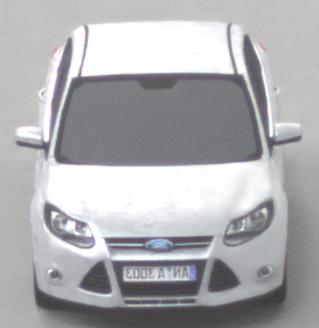
Make: Ford
Model: Focus 1.6 Ti-VCT
Detailed model: Focus (III)
Model produced from: 2011/09
Model produced until: 2014/09
Doors: 5
Color: white
Road condition: dry road
Daytime: morning or afternoon
Contrast: low contrast